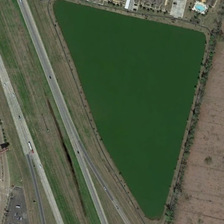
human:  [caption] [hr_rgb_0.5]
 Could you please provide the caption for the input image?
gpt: several buildings and roads are near a triangular pond .

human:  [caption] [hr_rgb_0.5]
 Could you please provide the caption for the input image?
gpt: several buildings and roads are near a triangular pond .

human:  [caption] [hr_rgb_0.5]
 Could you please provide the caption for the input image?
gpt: several buildings and roads are near a triangular pond .

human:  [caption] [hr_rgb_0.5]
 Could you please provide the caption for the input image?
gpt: several buildings and roads are near a triangular pond .

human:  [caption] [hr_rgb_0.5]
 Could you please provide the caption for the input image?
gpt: several buildings and roads are near a triangular pond .